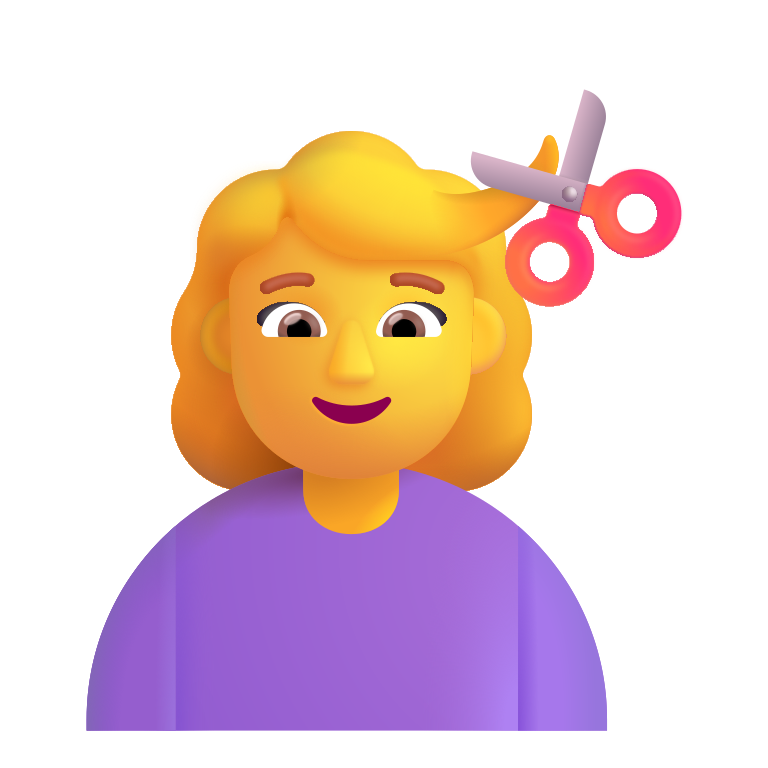
woman getting haircut color default